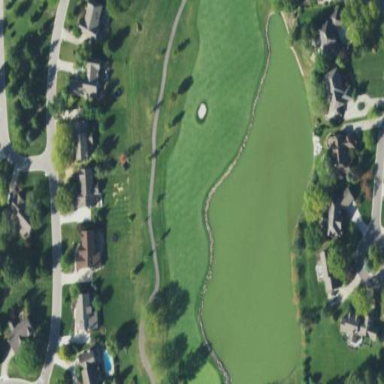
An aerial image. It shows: Grassy area designated as golf fairway.